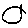
Label: circle